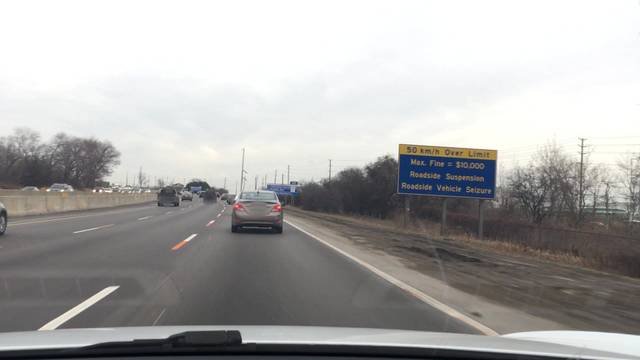
Region: Canada
Coordinates: 43.866, -78.924